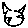
Label: cat